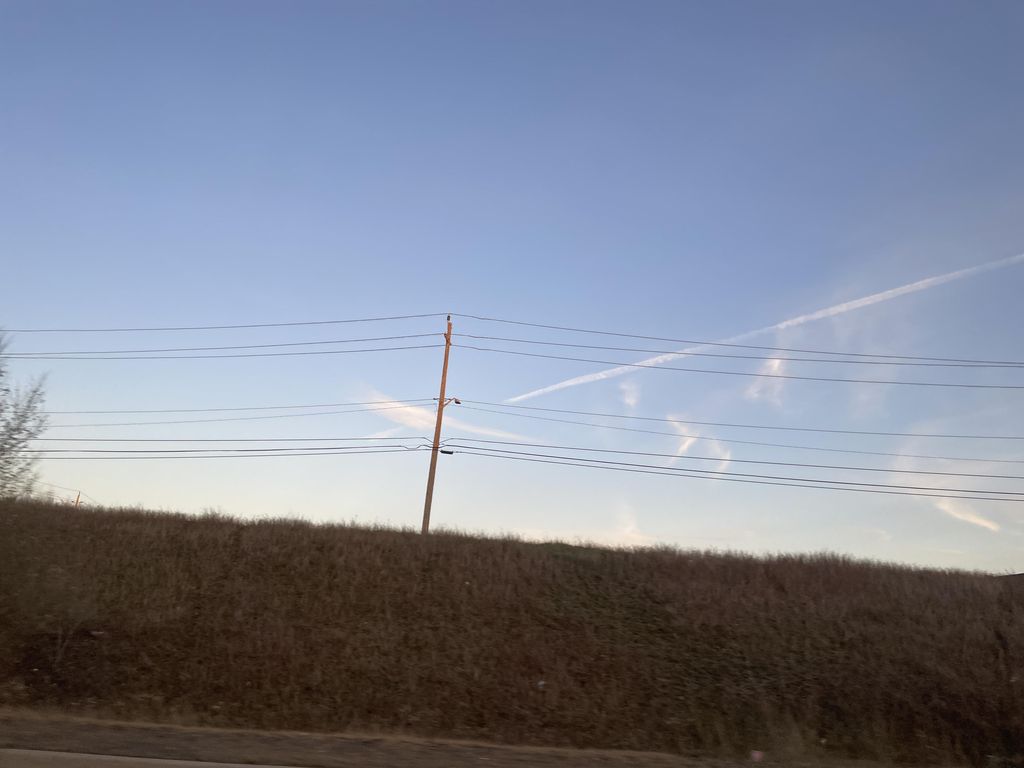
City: kitchener-waterloo